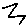
Label: zigzag